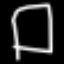
Label: square